Field crop: maize
Growth stage: 2
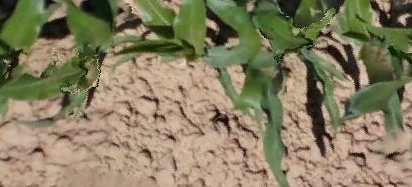
Species: maize